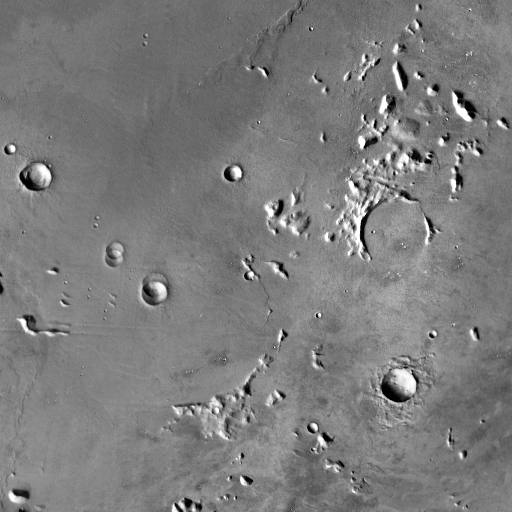
Crater classes present: Background, Other, Layered, Buried